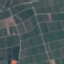
Label: PermanentCrop